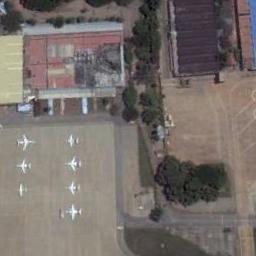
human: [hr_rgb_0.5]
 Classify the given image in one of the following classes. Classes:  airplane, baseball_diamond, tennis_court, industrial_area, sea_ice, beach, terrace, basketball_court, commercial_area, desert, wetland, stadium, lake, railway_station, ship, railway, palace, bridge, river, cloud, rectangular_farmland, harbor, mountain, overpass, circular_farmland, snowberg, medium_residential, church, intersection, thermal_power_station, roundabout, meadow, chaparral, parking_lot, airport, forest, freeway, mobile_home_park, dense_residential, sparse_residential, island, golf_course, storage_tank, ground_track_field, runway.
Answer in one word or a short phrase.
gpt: airplane